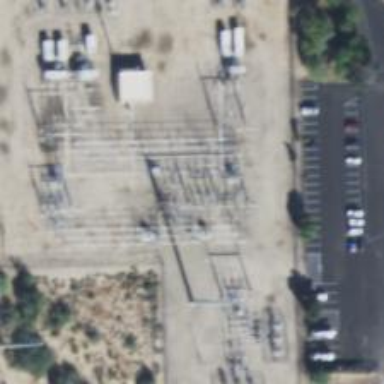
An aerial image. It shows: Switch for power supply.